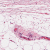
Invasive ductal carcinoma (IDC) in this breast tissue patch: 0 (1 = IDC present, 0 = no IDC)